Question: I have been trying to modify sample ar core java application (hello_ar_java exactly). Default model is pawn.obj. I have been trying to change it to any different .obj model but it says im out of memory even though the new model is smaller than the default one.

'''
// Virtual object to render (ARCore pawn)
Texture virtualObjectAlbedoTexture =
Texture.createFromAsset(
render,
"model1/texturka.png",
Texture.WrapMode.CLAMP_TO_EDGE,
Texture.ColorFormat.SRGB);
Texture virtualObjectPbrTexture =
Texture.createFromAsset(
render,
"model1/bark.jpg",
Texture.WrapMode.CLAMP_TO_EDGE,
Texture.ColorFormat.LINEAR);
virtualObjectMesh = Mesh.createFromAsset(render, "models/pawn.obj");
'''
Code above is supposed to be picking a model to render, but the last line seems to be giving me errors when i change it to eg.
'virtualObjectMesh = Mesh.createFromAsset(render, "models/square.obj");'
I hope someone had the same problem before and knows how to solve it.
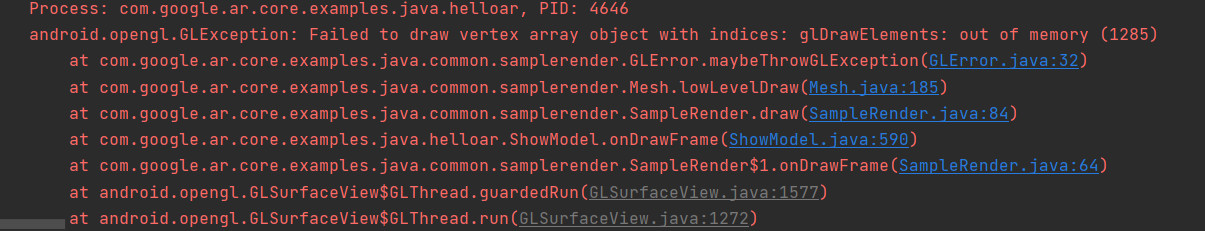
Answer: You should check the .obj file first, did you export it by yourself? Cause there are many different settings with those kind of files:
1 - maybe your model's faces have 4 vertices (square) instead of 3 (triangles) like the pawn model,
2 - or maybe you didn't set a texture in your .obj file and that create conflict with the shader.
You can just open it with an editor and check how many numbers there are after the "f", if there are 4 number that's the problem, it has square faces, you can open it in Blender and in the export settings check "triangle faces" option. You can also add textures in a couple of minutes, and import them in your project.
I hope this helps you, have a nice day!